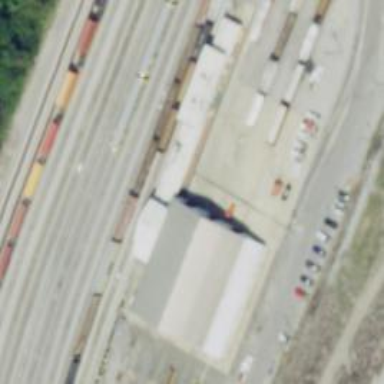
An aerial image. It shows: Covered railway tunnel in rail yard.